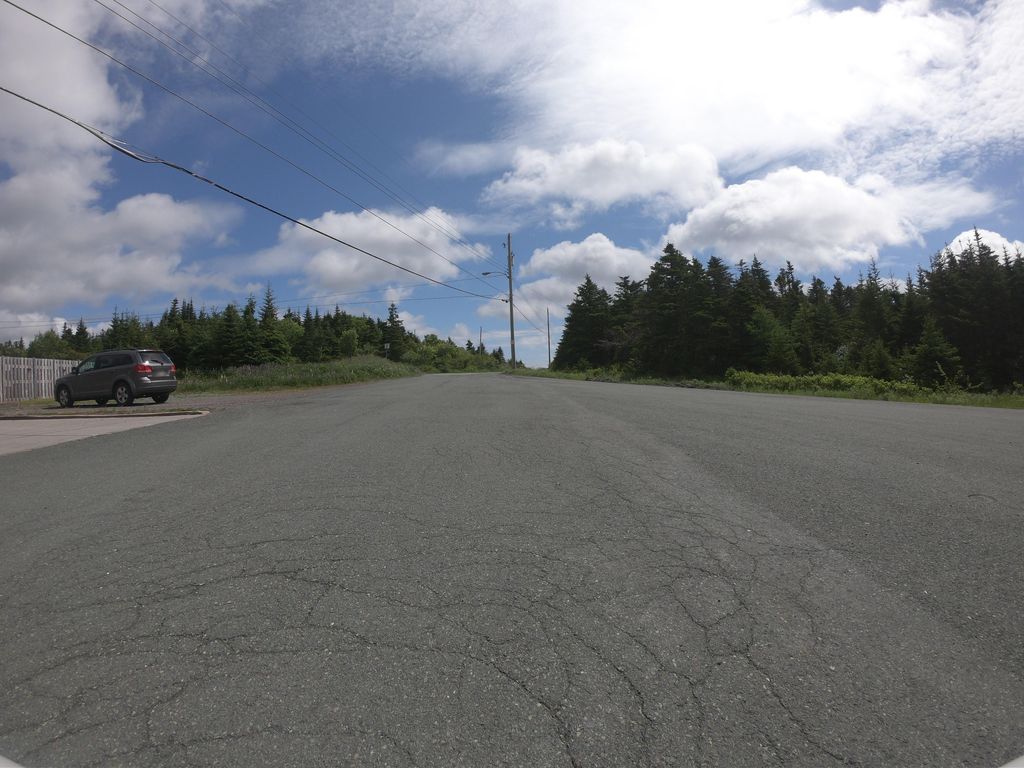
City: st_johns